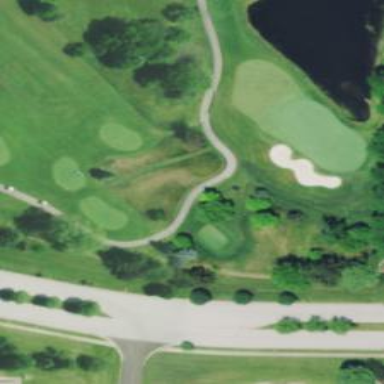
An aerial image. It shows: Grass area designated as golf tee.